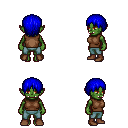
a pixel art fantasy rpg character, female body template, orc, green skin, brown sleeveless shirt, teal pants, blue plain hairstyle, brown shoes, four views (front, back, left, right), 2x2 character sprite sheet, small pixel art, hard edges, no anti-aliasing